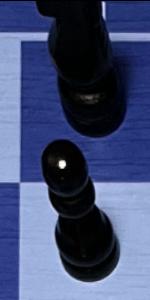
Label: Pawn_Black